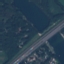
Label: Highway